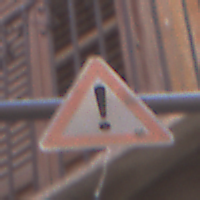
Verkehrszeichen: Gefahrenstelle
Umgebung: Outdoor, Urban
Tageszeit: MorningAfternoon
Wetter: Clear
Licht: Natural
Jahreszeit: NotSpecified
Kontrast: MediumContrast